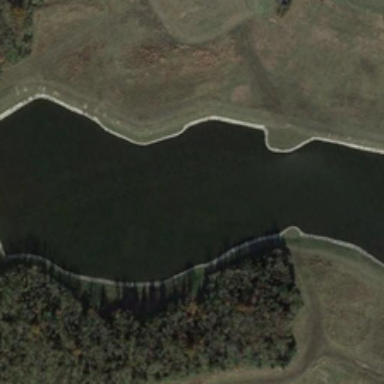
Some green trees and meadows are around an irregular pond .